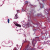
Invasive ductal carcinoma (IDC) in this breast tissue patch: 0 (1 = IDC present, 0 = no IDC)